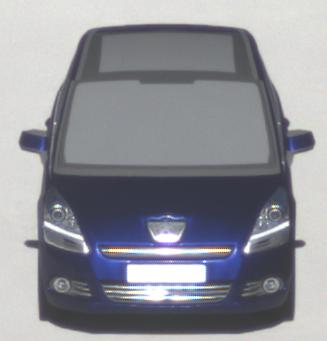
Make: Peugeot
Model: 5008 120 VTi
Detailed model: 5008 (I) Van
Model produced from: 2009/10
Model produced until: 2011/07
Doors: 5
Color: blue
Road condition: dry road
Daytime: morning or afternoon
Contrast: high contrast